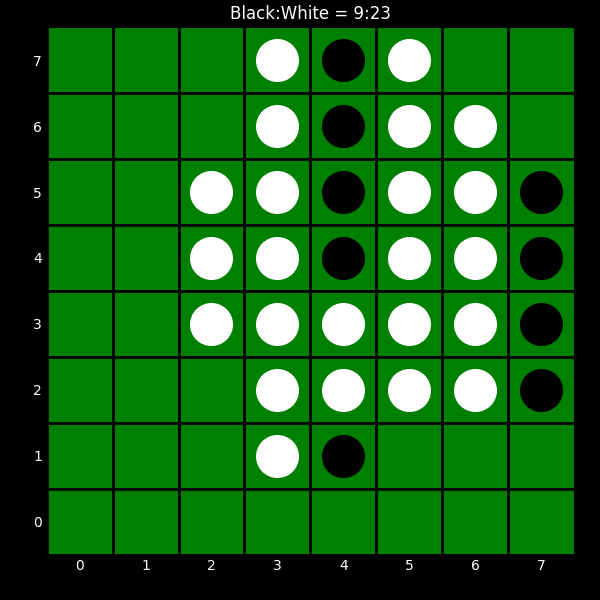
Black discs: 9
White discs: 23